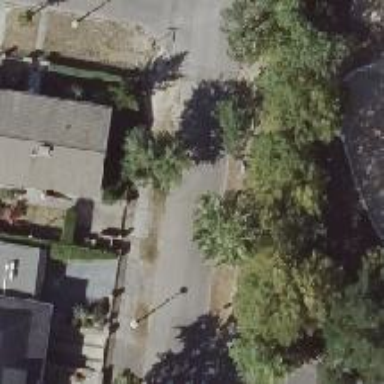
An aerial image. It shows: Avenue of deciduous broadleaved trees.